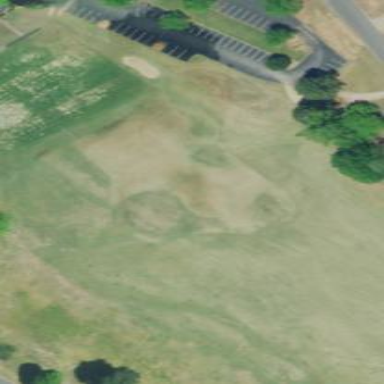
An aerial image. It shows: Driving range for golf on grass.